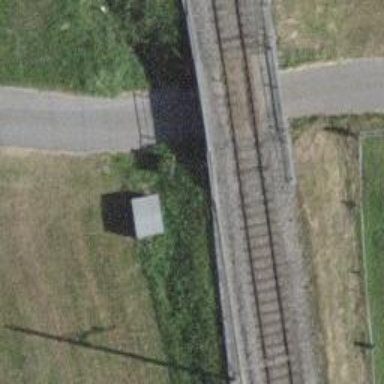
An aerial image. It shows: Railway bridge with electrified tracks and single rail.